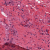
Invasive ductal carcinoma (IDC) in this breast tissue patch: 1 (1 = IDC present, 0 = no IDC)